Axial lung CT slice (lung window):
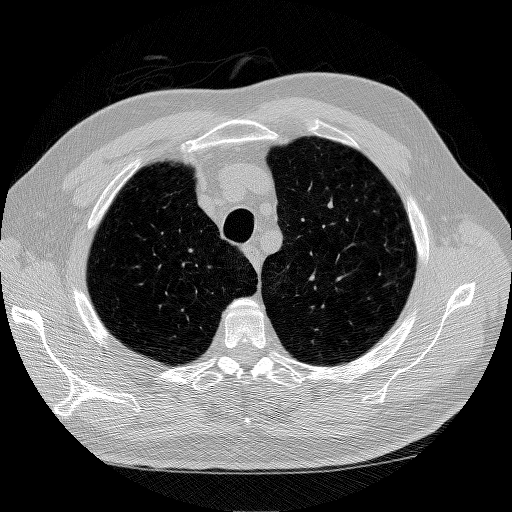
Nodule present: no